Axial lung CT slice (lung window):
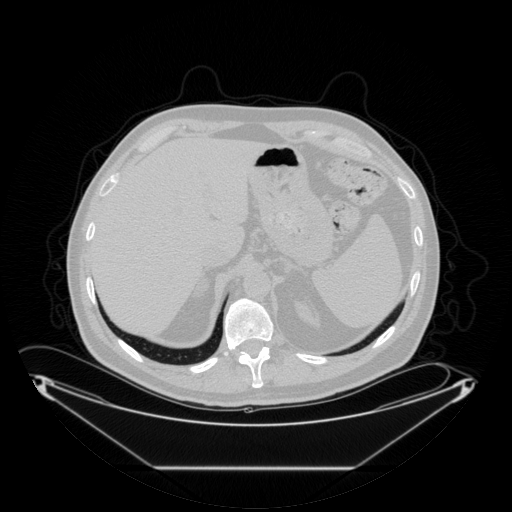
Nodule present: no